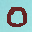
Label: 0